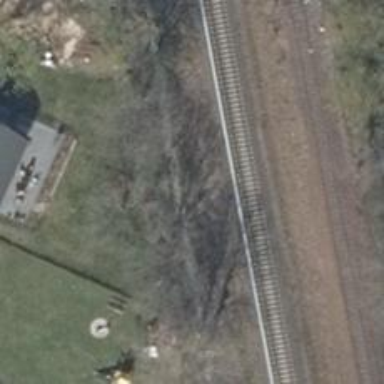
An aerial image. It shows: Electrified contact line.